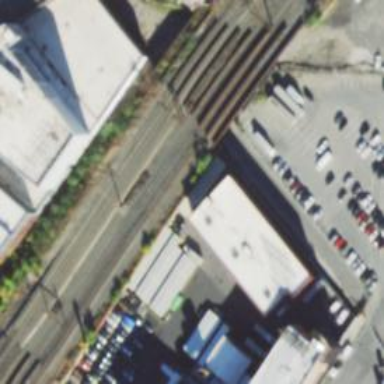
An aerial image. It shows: Railway yard with bridge.